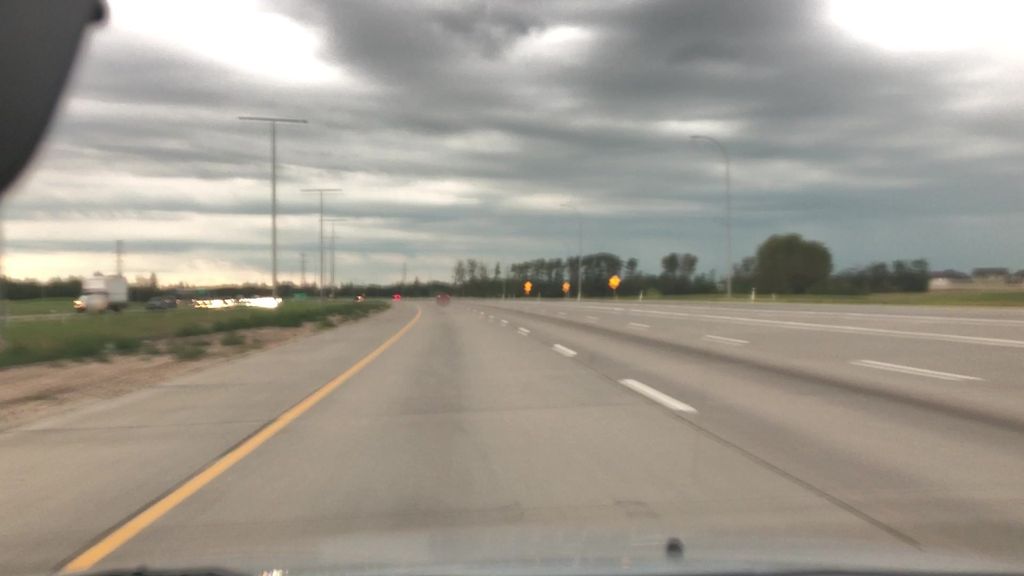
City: edmonton